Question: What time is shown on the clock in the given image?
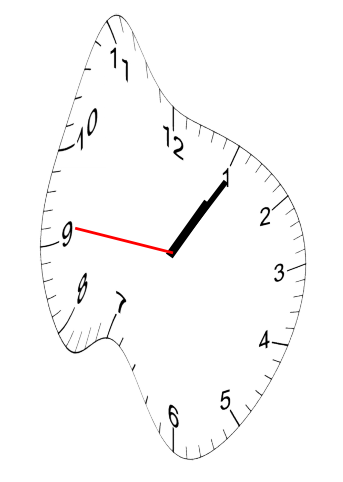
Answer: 01:05:46